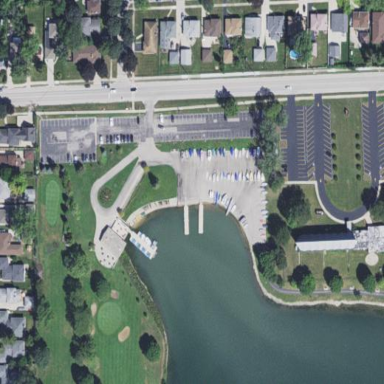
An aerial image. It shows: Boat storage facility.